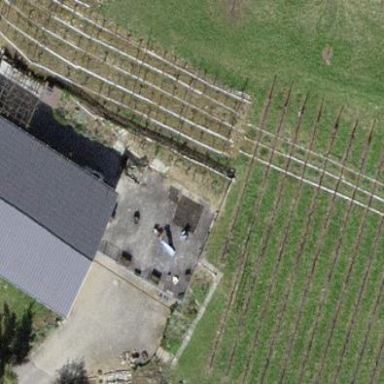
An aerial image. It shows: Vineyard.